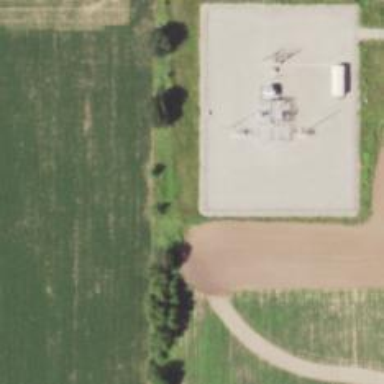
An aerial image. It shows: Power substation.